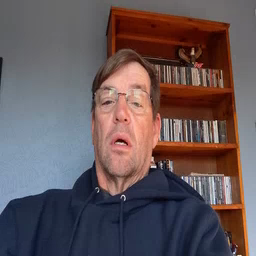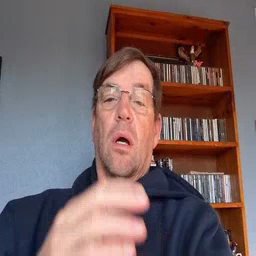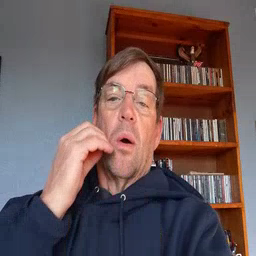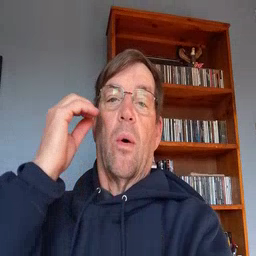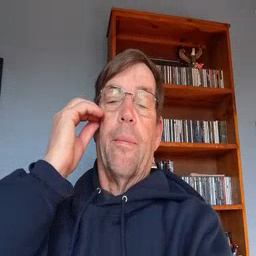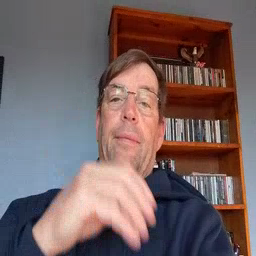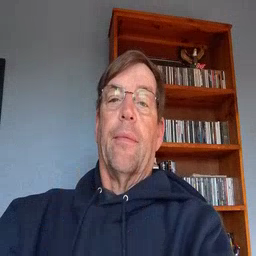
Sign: home